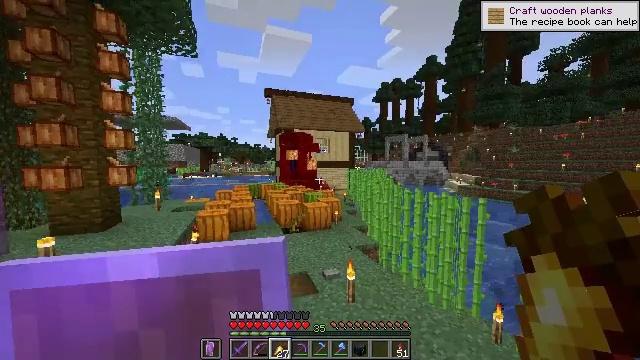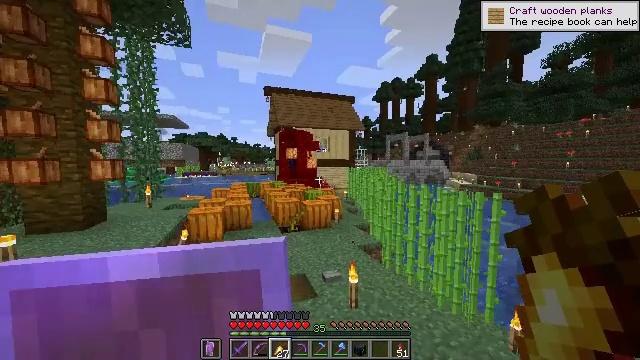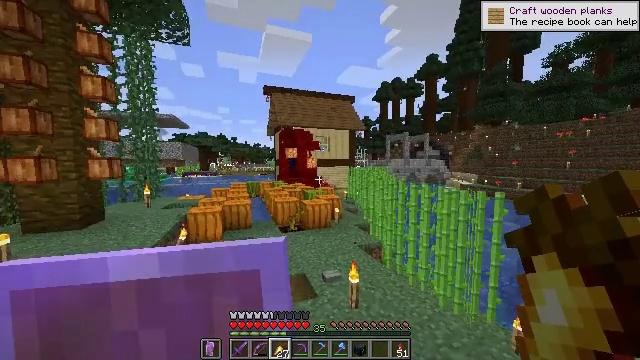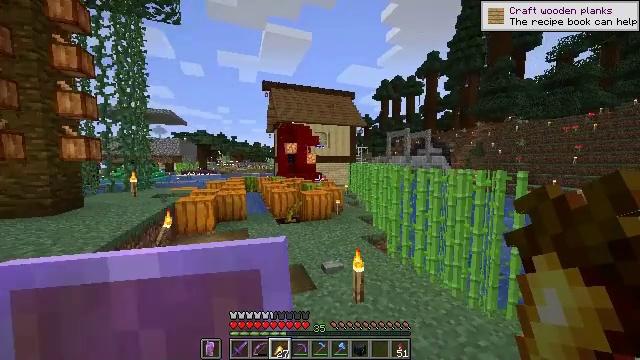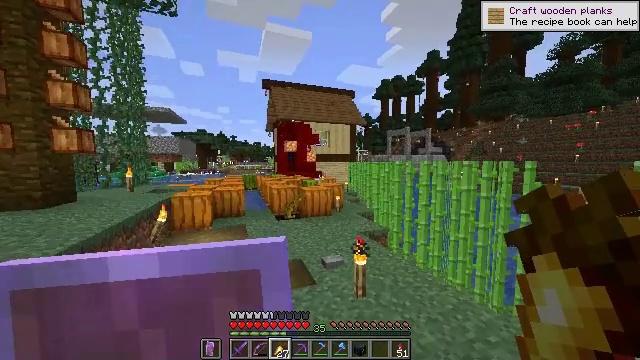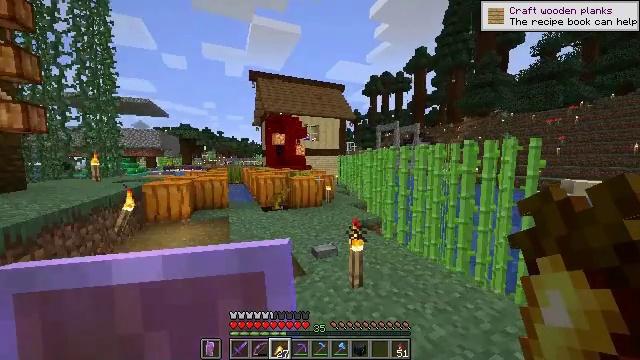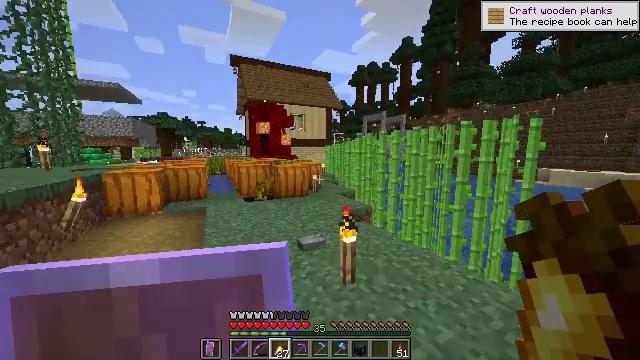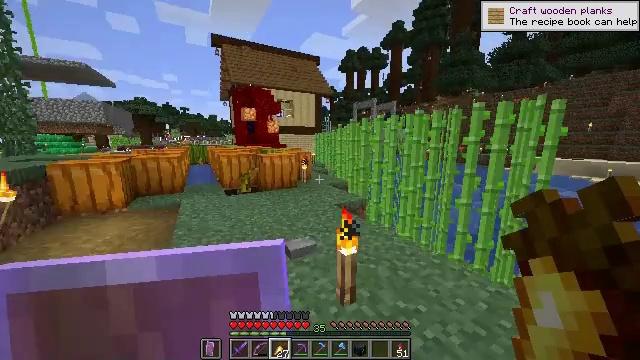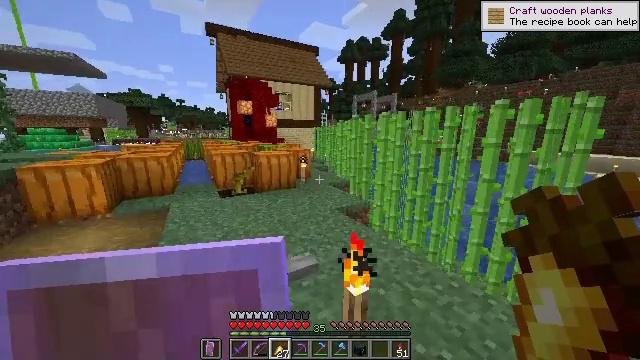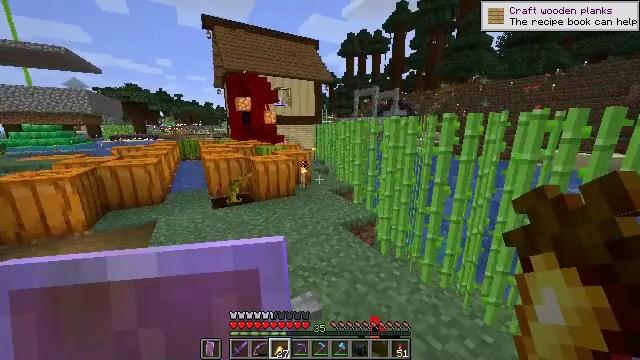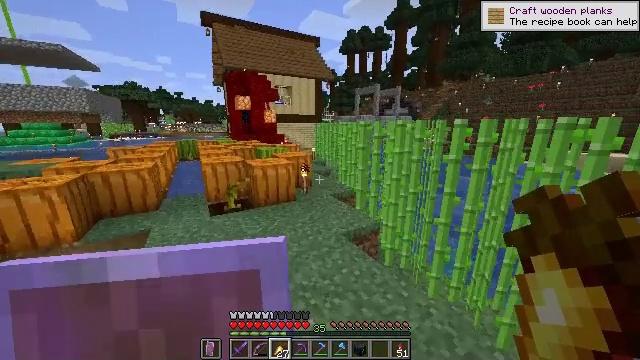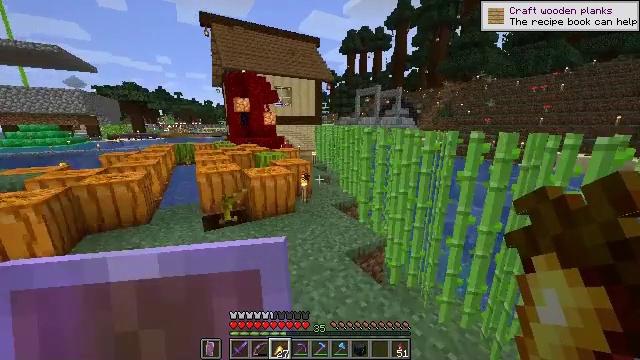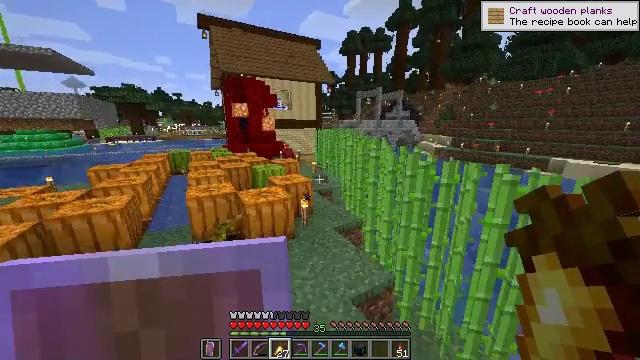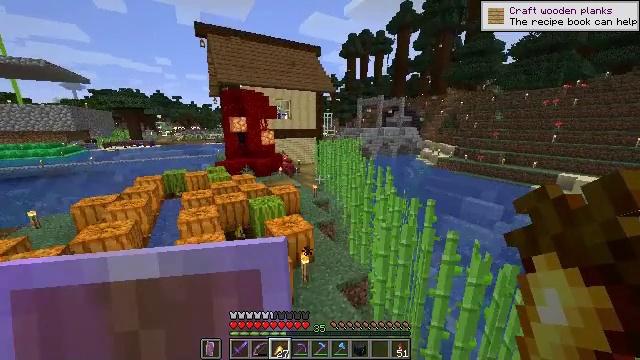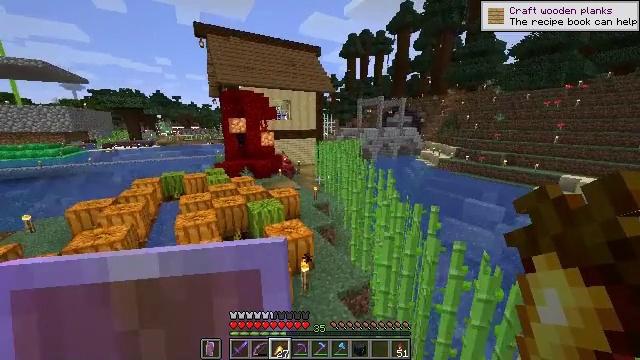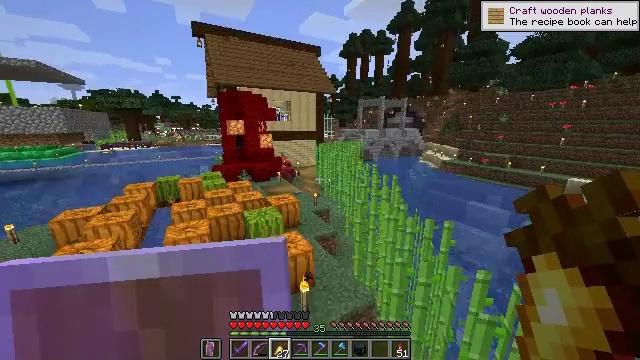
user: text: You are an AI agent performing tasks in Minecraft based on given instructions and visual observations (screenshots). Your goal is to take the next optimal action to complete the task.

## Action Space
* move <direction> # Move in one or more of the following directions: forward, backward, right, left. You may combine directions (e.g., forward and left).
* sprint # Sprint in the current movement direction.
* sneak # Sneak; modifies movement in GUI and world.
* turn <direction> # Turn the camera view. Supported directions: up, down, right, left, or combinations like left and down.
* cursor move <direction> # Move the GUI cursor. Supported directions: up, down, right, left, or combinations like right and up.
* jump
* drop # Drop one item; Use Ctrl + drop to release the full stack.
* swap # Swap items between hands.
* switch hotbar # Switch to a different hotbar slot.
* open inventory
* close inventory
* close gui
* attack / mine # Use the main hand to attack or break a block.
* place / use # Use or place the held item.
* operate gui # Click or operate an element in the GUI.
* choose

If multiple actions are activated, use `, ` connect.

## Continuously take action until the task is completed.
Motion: motion action
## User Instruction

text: Make black dye with the crafting interface.
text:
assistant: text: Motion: move forward, sprint
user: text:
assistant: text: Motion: move forward, sprint
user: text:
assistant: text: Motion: move forward, sprint
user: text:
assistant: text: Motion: move forward, sprint
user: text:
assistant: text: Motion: move forward, sprint, turn right, jump
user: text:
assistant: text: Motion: move forward, sprint, turn right and down, jump
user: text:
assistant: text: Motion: move forward, sprint, turn right and down, jump
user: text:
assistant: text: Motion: move forward, sprint, turn down, jump
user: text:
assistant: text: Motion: move forward, sprint, turn down, jump
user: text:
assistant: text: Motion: move forward, sprint
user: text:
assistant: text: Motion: move forward, sprint
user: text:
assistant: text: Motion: move forward, sprint
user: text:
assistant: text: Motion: move forward, sprint
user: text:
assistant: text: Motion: move forward, sprint
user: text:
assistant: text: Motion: move forward, sprint
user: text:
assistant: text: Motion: move forward, sprint
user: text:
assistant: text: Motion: move forward, sprint
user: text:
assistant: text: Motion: move forward, sprint
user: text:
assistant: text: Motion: move forward, sprint
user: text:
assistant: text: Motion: move forward, sprint, jump
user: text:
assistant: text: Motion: move forward, sprint, jump
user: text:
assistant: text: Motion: move forward, sprint, jump
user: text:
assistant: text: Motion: move forward, sprint, jump
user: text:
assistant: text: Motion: move forward, sprint, jump
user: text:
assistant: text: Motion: move forward, sprint, jump
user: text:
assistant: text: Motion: move forward, sprint, turn left
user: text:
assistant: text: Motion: move forward, sprint
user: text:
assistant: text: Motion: move forward, sprint
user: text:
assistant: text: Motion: move forward, sprint, turn left
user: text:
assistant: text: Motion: move forward, sprint, turn left